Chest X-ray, PA view. Patient: 39 years old, sex F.
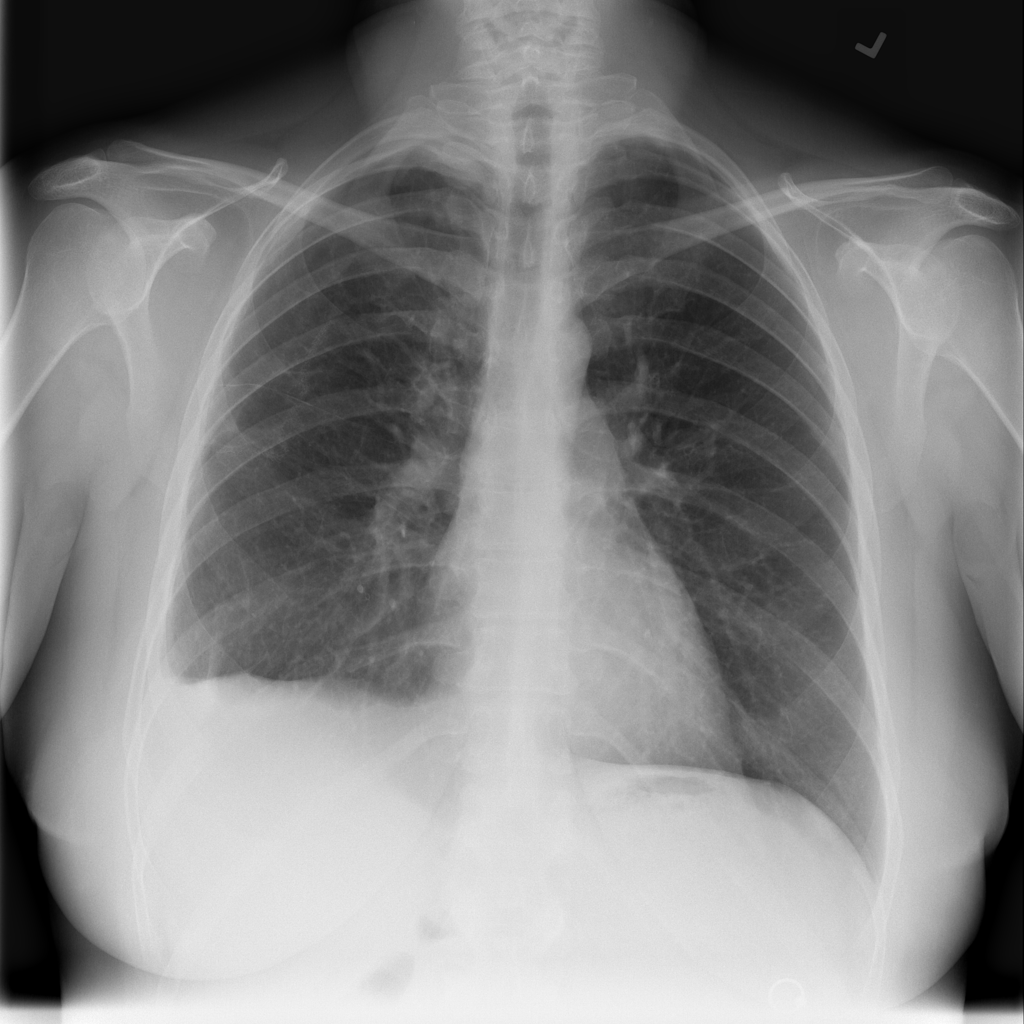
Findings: Fibrosis, Pleural_Thickening